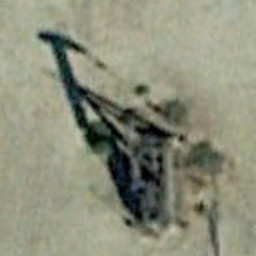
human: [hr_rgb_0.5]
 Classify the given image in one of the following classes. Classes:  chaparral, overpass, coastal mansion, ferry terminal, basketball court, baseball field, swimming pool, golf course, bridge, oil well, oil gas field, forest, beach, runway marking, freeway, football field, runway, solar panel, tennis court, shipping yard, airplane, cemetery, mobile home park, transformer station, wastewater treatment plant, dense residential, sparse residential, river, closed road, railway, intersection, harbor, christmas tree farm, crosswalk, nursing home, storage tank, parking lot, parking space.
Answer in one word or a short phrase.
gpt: oil well